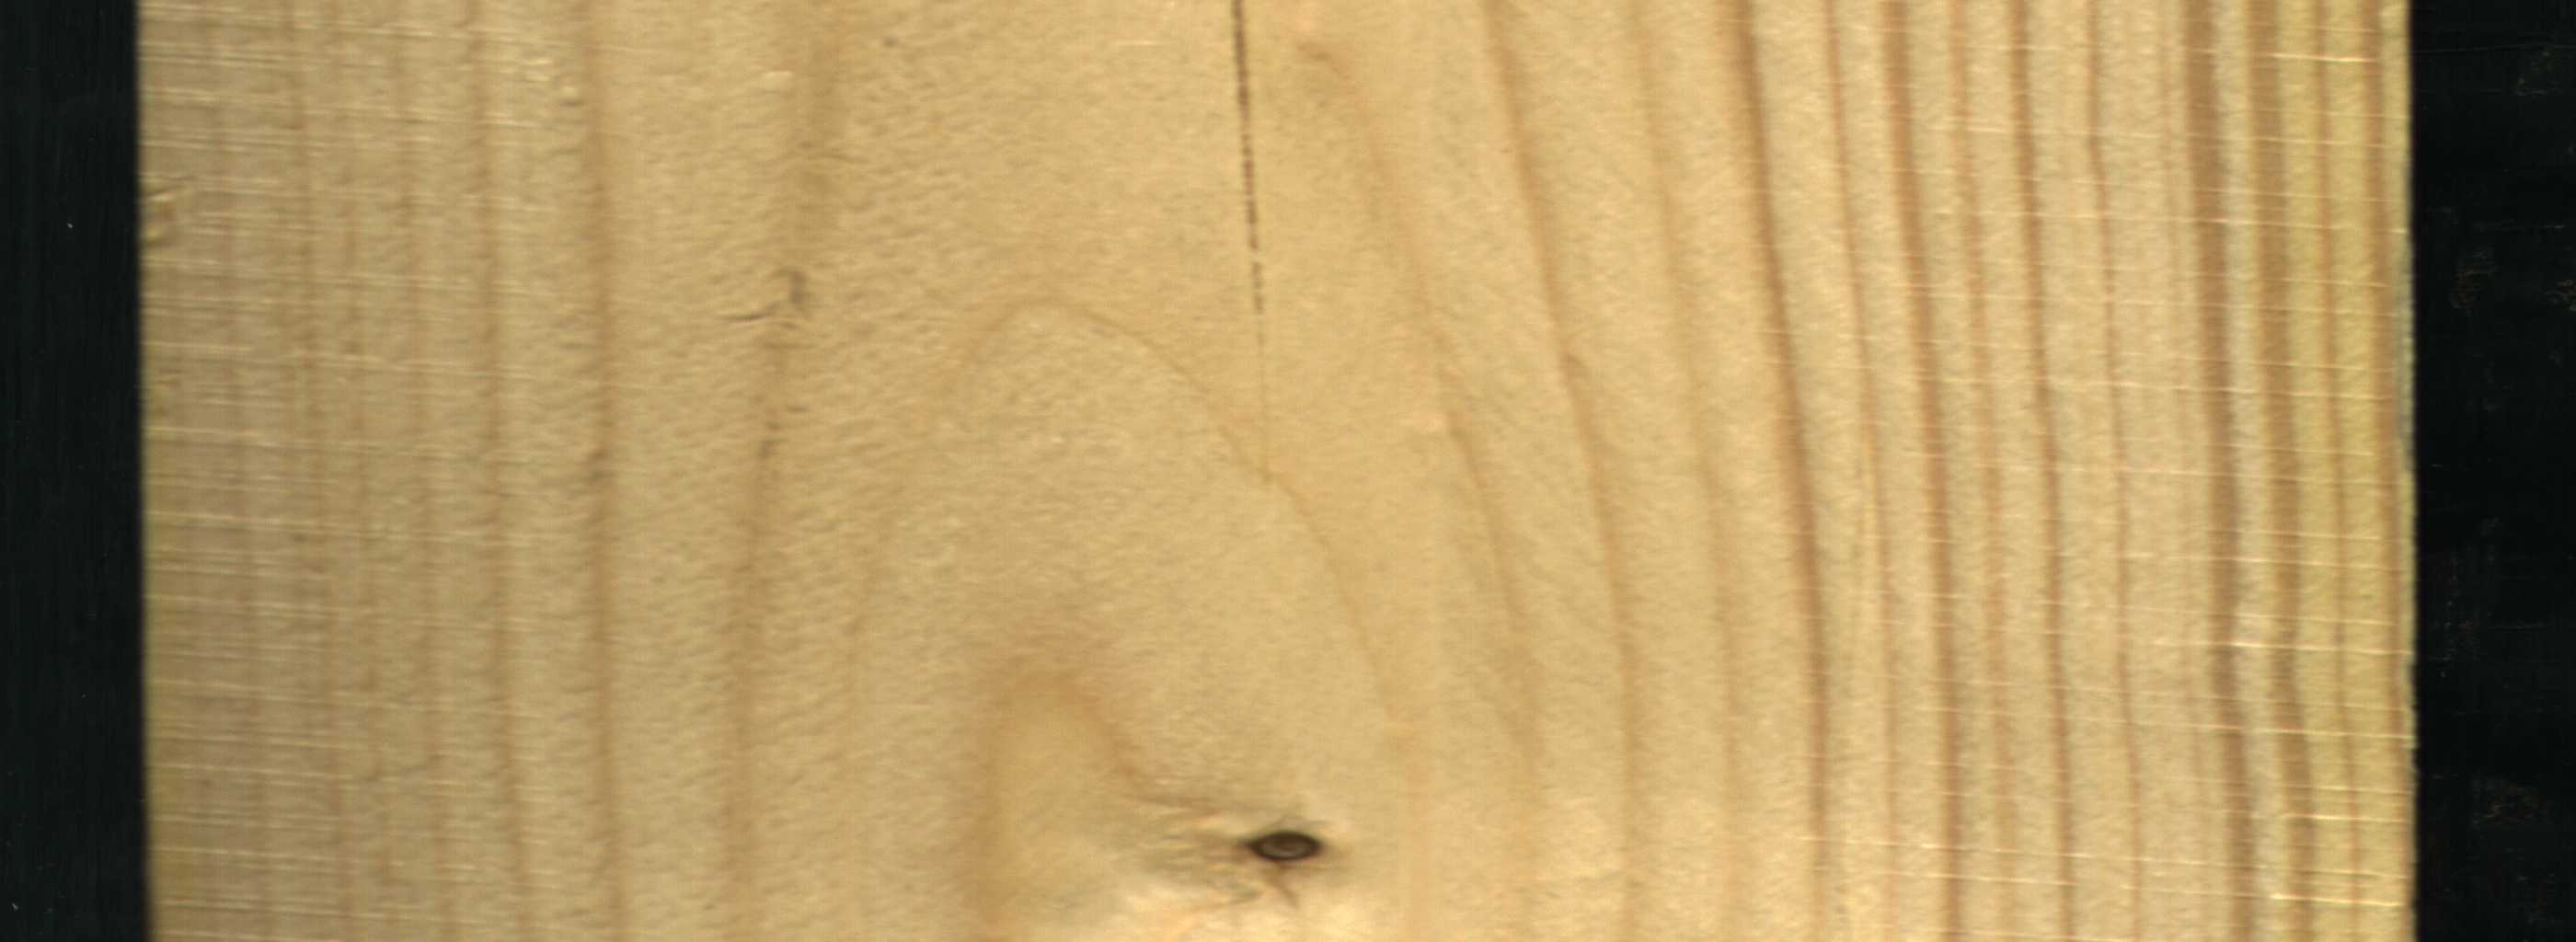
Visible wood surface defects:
Crack
Dead_Knot